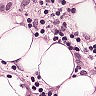
Metastatic tissue present: yes